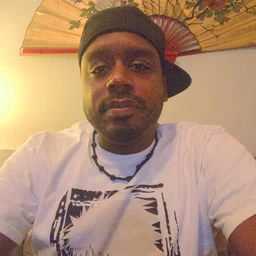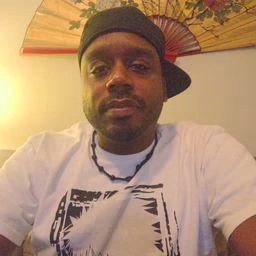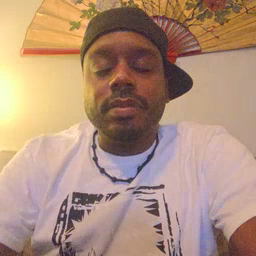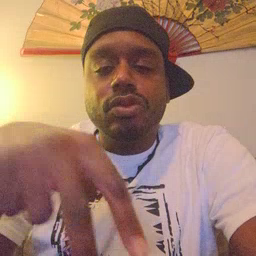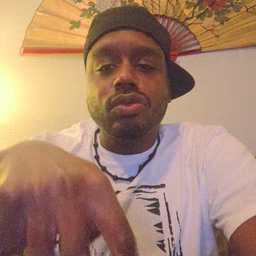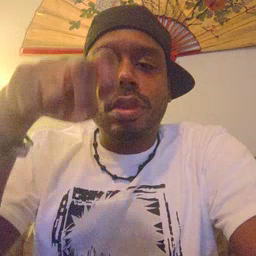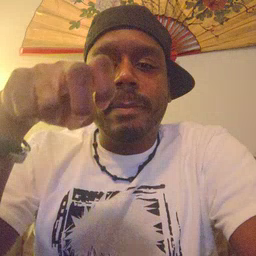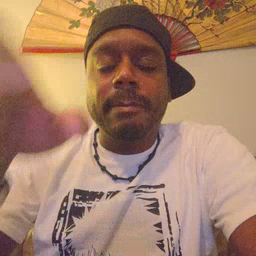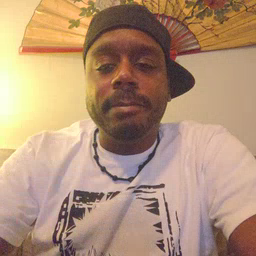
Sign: jump